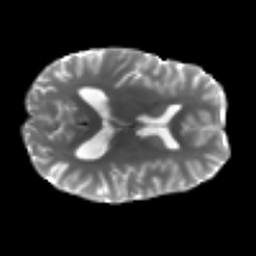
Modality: T2w
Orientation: axial
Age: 24
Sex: female
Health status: ill
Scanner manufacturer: siemens
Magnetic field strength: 3 T
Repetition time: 6.5 s
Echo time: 0.062 s